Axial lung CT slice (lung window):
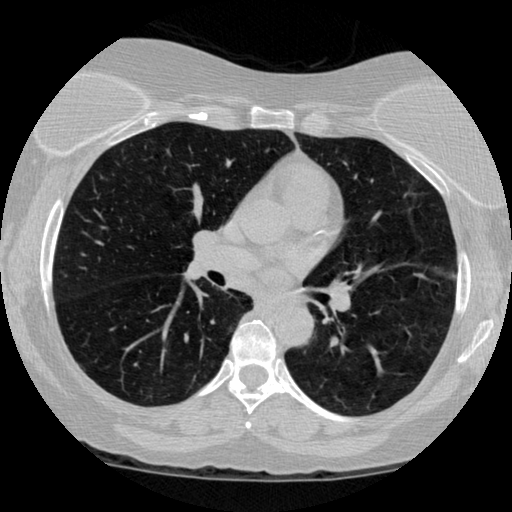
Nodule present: no